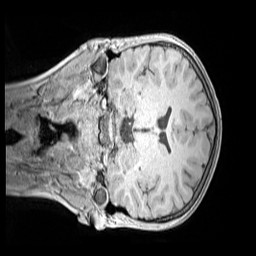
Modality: MP2RAGE
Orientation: coronal
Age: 10
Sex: female
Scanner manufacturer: siemens
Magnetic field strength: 3 T
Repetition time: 4 s
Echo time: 0.00299 s